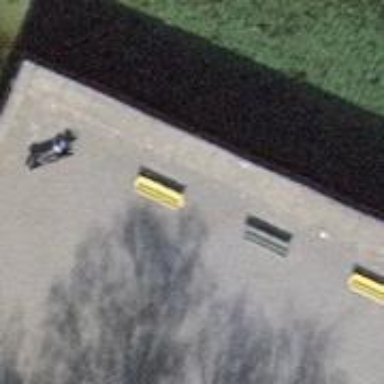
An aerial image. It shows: Bench.